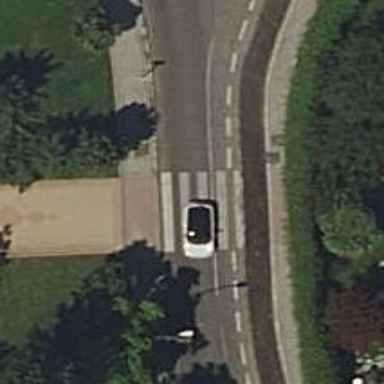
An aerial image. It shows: Footway surfaced with paving stones.